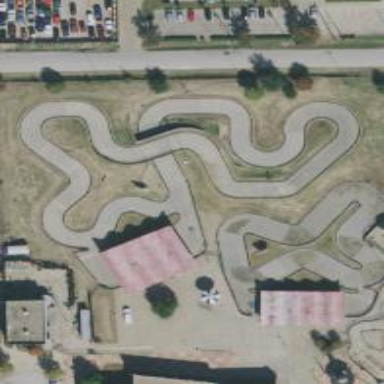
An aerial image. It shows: Karting raceway bridge.